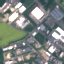
Label: Industrial